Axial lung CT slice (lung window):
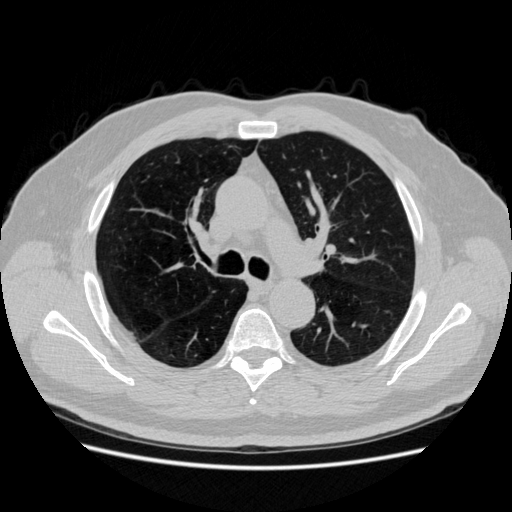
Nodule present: no